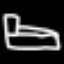
Label: bed